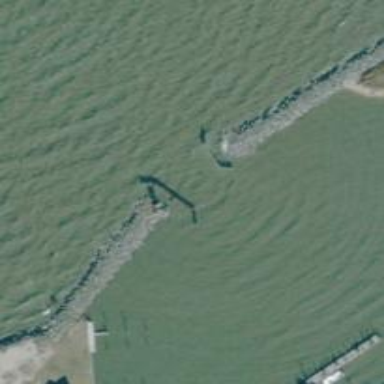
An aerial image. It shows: Breakwater structure.